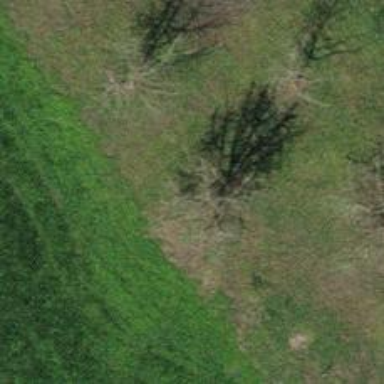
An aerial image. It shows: Single tag "natural: tree."